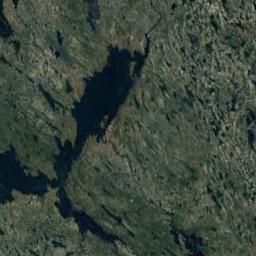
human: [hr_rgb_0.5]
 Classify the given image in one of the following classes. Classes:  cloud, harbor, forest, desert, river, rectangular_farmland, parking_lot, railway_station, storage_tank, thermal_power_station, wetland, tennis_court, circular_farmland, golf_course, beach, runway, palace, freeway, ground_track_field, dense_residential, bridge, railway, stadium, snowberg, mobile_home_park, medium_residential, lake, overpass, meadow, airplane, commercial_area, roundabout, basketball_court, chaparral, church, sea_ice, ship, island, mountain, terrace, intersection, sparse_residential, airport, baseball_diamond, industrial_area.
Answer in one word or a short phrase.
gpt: lake